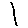
Label: line